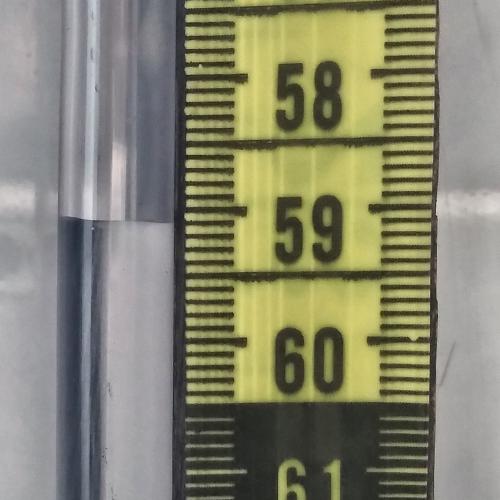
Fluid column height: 59.1 cm